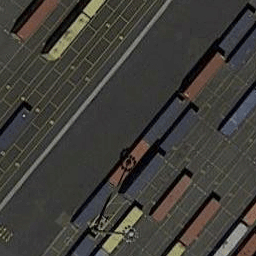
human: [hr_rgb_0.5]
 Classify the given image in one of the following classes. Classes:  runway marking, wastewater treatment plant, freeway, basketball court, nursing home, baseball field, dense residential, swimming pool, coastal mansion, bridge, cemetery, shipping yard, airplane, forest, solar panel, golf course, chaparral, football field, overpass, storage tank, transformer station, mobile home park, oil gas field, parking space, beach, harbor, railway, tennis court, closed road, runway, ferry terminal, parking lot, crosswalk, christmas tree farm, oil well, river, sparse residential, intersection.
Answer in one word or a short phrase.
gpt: shipping yard